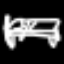
Label: bed